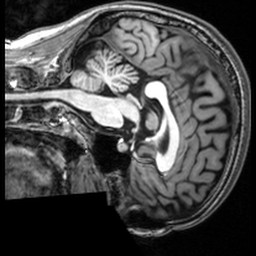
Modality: T1w
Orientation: sagittal
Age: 21
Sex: female
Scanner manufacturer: siemens
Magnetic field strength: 3 T
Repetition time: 2.53 s
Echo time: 0.00339 s